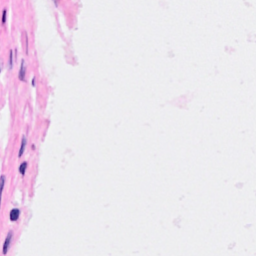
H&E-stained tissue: Breast